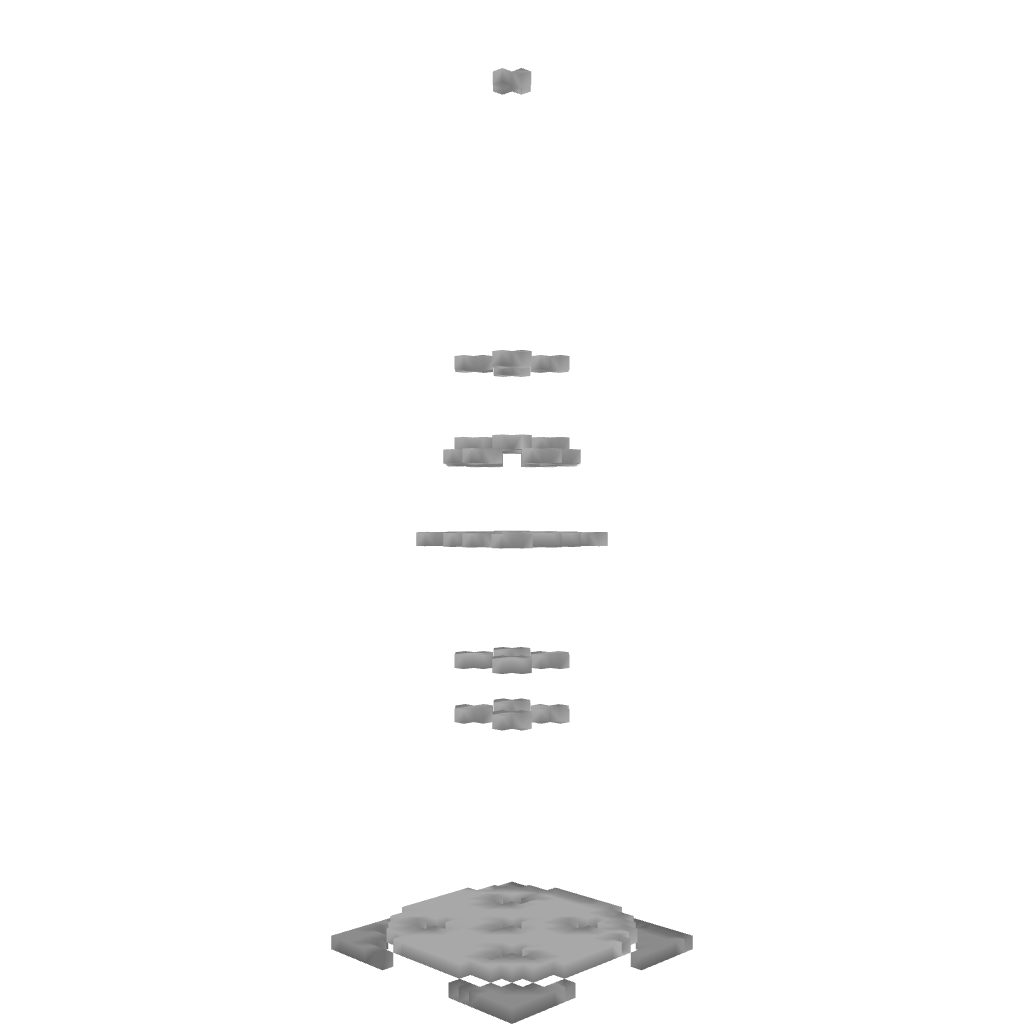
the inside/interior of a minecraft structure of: Impossible Fountain